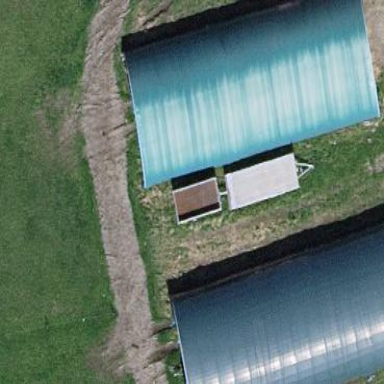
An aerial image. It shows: Greenhouse.